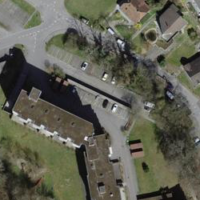
EUNIS habitat code: 54
Species observed at this site:
Equisetum sylvaticum
Silene dioica
Caltha palustris
Tussilago farfara